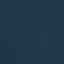
Land use / land cover: SeaLake